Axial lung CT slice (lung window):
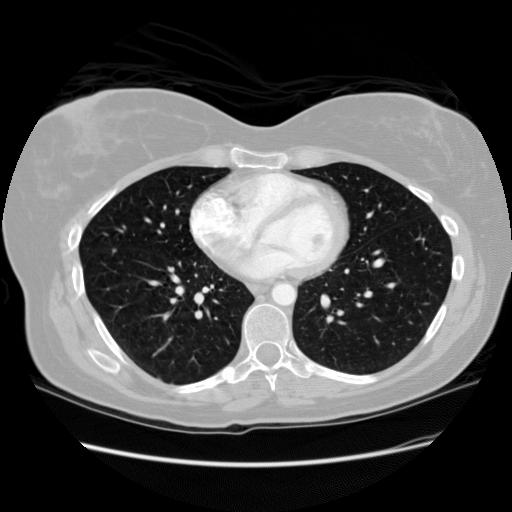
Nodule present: no